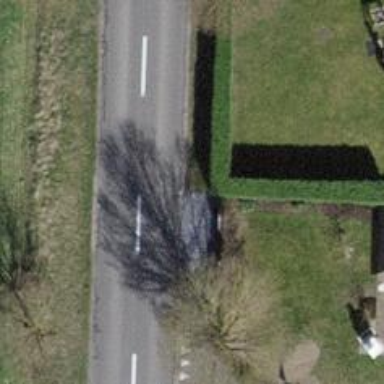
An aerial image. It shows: Hedge barrier.